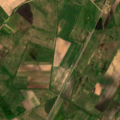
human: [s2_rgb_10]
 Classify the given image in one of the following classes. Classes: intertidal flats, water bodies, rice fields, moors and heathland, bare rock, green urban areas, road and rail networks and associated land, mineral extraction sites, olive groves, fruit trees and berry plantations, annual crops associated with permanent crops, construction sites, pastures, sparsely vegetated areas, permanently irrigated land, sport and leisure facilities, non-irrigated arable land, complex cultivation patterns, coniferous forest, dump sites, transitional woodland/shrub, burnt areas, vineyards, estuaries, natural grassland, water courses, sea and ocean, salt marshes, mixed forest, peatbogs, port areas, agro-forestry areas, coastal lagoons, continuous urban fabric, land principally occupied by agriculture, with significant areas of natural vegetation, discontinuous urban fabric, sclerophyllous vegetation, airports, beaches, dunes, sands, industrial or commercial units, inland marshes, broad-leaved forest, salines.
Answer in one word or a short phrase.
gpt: non-irrigated arable land, pastures, complex cultivation patterns